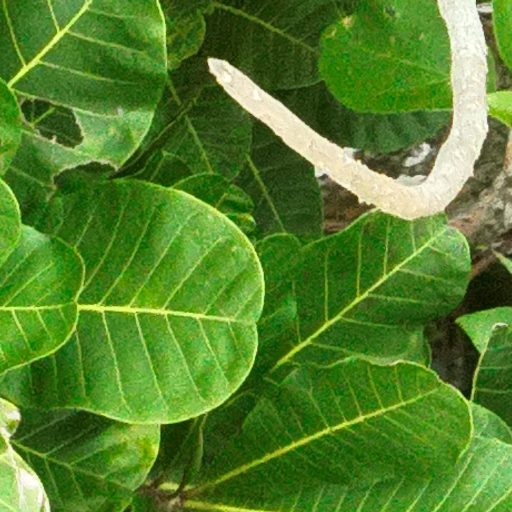
Species: Anacardium excelsum
GBIF accepted scientific name: Anacardium excelsum
Crown area (m\u00b2): 122.623